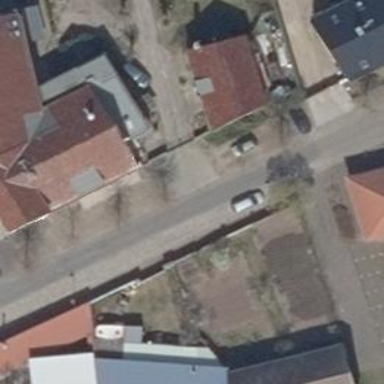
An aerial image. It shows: Residential road with asphalt surface.